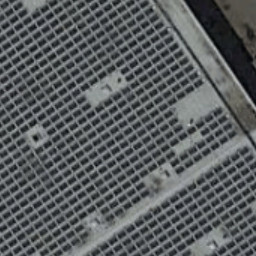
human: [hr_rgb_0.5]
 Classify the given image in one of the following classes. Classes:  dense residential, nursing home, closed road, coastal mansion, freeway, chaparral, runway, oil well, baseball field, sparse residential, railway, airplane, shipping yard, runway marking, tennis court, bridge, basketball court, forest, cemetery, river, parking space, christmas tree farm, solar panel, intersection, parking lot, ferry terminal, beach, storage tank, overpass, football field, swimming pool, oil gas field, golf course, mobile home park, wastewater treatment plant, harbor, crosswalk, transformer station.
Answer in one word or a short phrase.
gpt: solar panel